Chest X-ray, AP view. Patient: 55 years old, sex F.
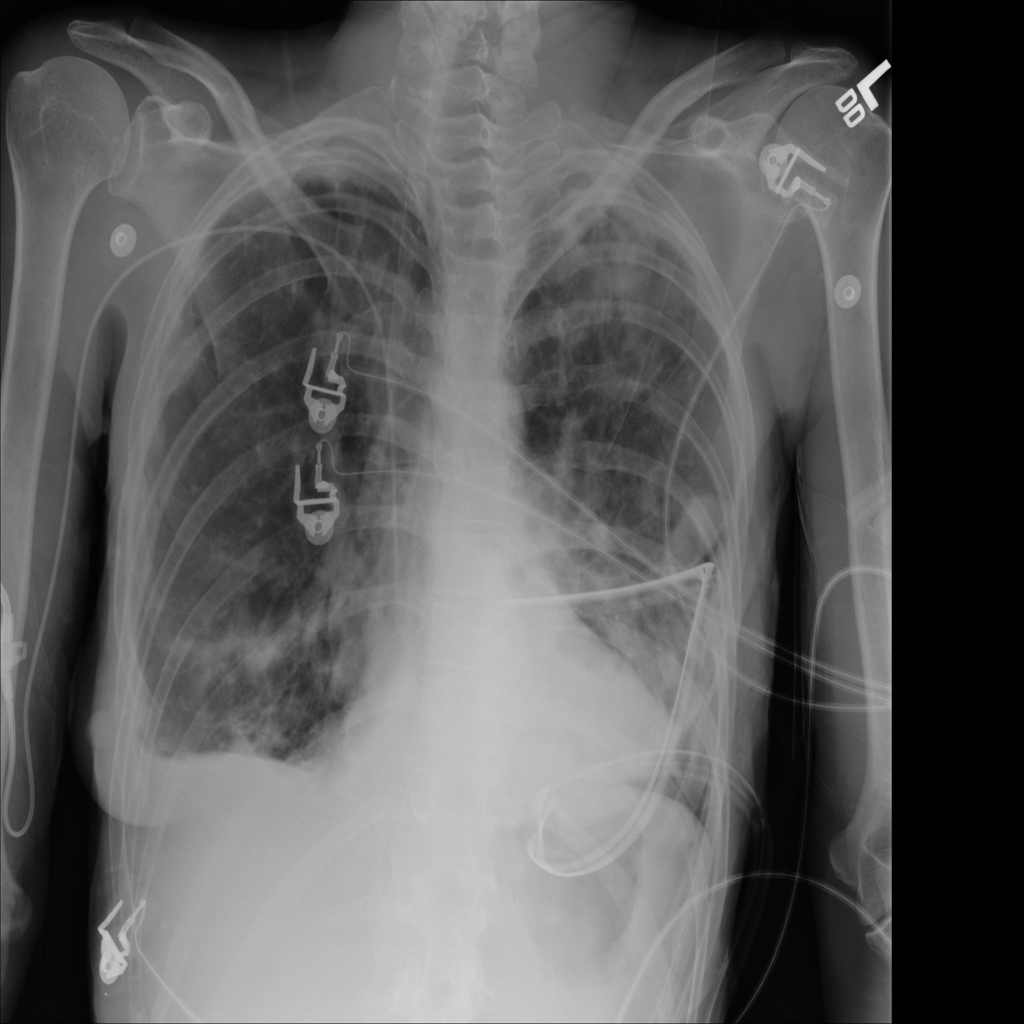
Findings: Infiltration, Mass, Pleural_Thickening